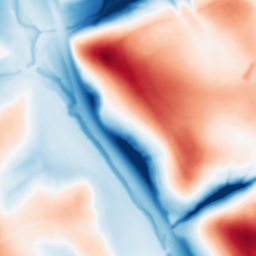
Category: multiscale
Decomposition family: dog_multiscale
Decomposition parameters: sigma_ratio: 2
n_scales: 5
base_sigma: 1
Upsampling method: bilinear
Upsampling parameters: scale: 2
Upsampling scale: 2